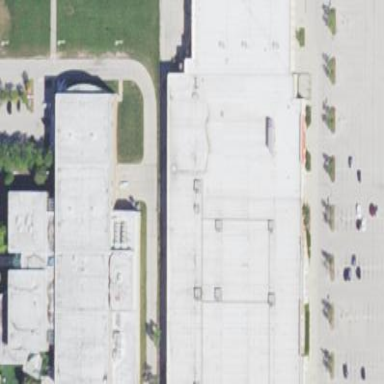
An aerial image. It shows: Retail building with flat roof.